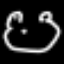
Label: frog